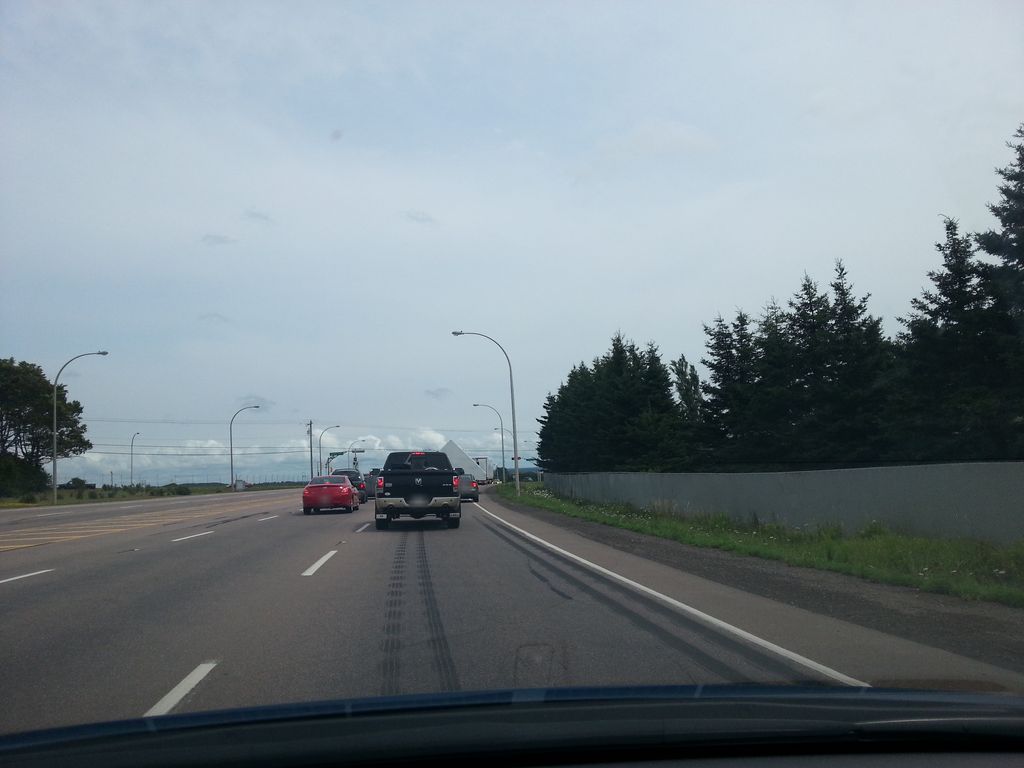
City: charlottetown